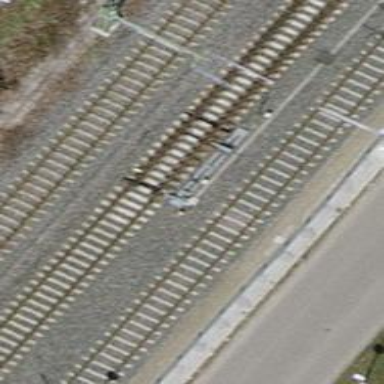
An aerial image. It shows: Railway switch.